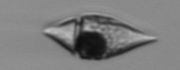
Label: Amphidinium